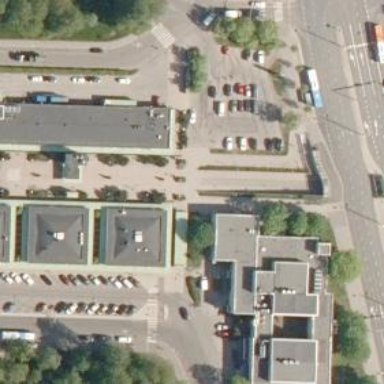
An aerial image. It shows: Convenience shop.